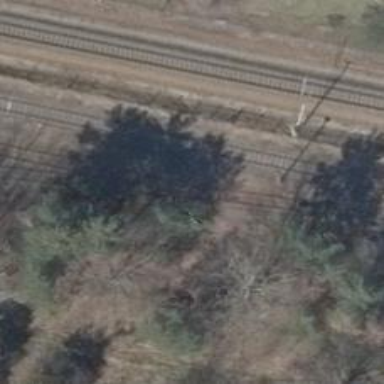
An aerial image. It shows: Railway yard used for servicing trains.